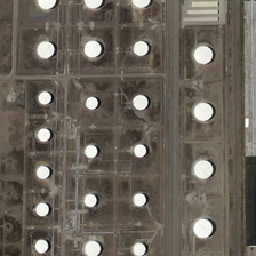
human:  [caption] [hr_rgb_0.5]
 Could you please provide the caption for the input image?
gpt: Many white storage tanks are arranged in four rows.

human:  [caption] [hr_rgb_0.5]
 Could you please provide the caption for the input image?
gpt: Many white tanks were lined up in four rows.

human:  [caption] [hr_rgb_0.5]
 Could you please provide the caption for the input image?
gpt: Many white trays are arranged in four rows.

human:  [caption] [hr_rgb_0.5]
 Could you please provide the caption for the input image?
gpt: Many white storage tanks are arranged in four rows.

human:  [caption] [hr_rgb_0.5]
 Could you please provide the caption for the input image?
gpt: Many white storage tanks are arranged in four rows.